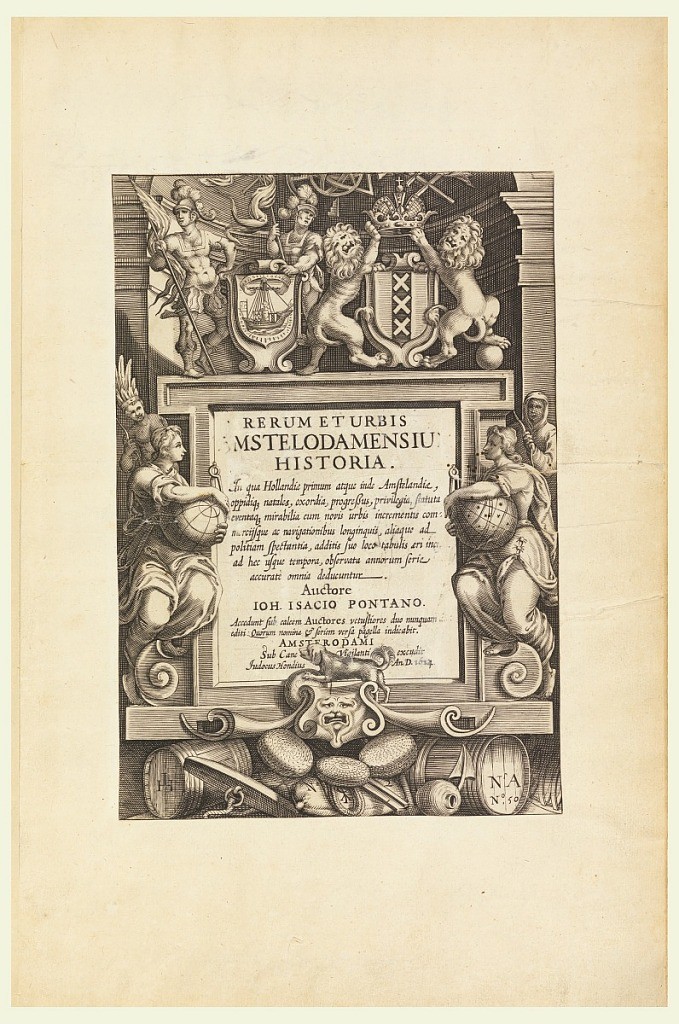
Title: Title page, "Rerum et Urbis Mstelodamensiu Historia..."
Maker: Wenzel Jamnitzer, German, 1508–1585
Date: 1568
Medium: Engraving on laid paper
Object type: Print
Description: Title page for RERUM ET URBIS / MSTELODAMENSIU / HISTORIA…, surrounded by different symbols and genies, coats of arms with two lions, soldiers, etc.